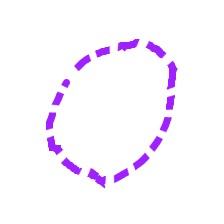
Shape: circle